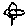
Label: flower